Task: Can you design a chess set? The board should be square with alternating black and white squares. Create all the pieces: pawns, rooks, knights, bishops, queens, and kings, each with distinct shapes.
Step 2122:
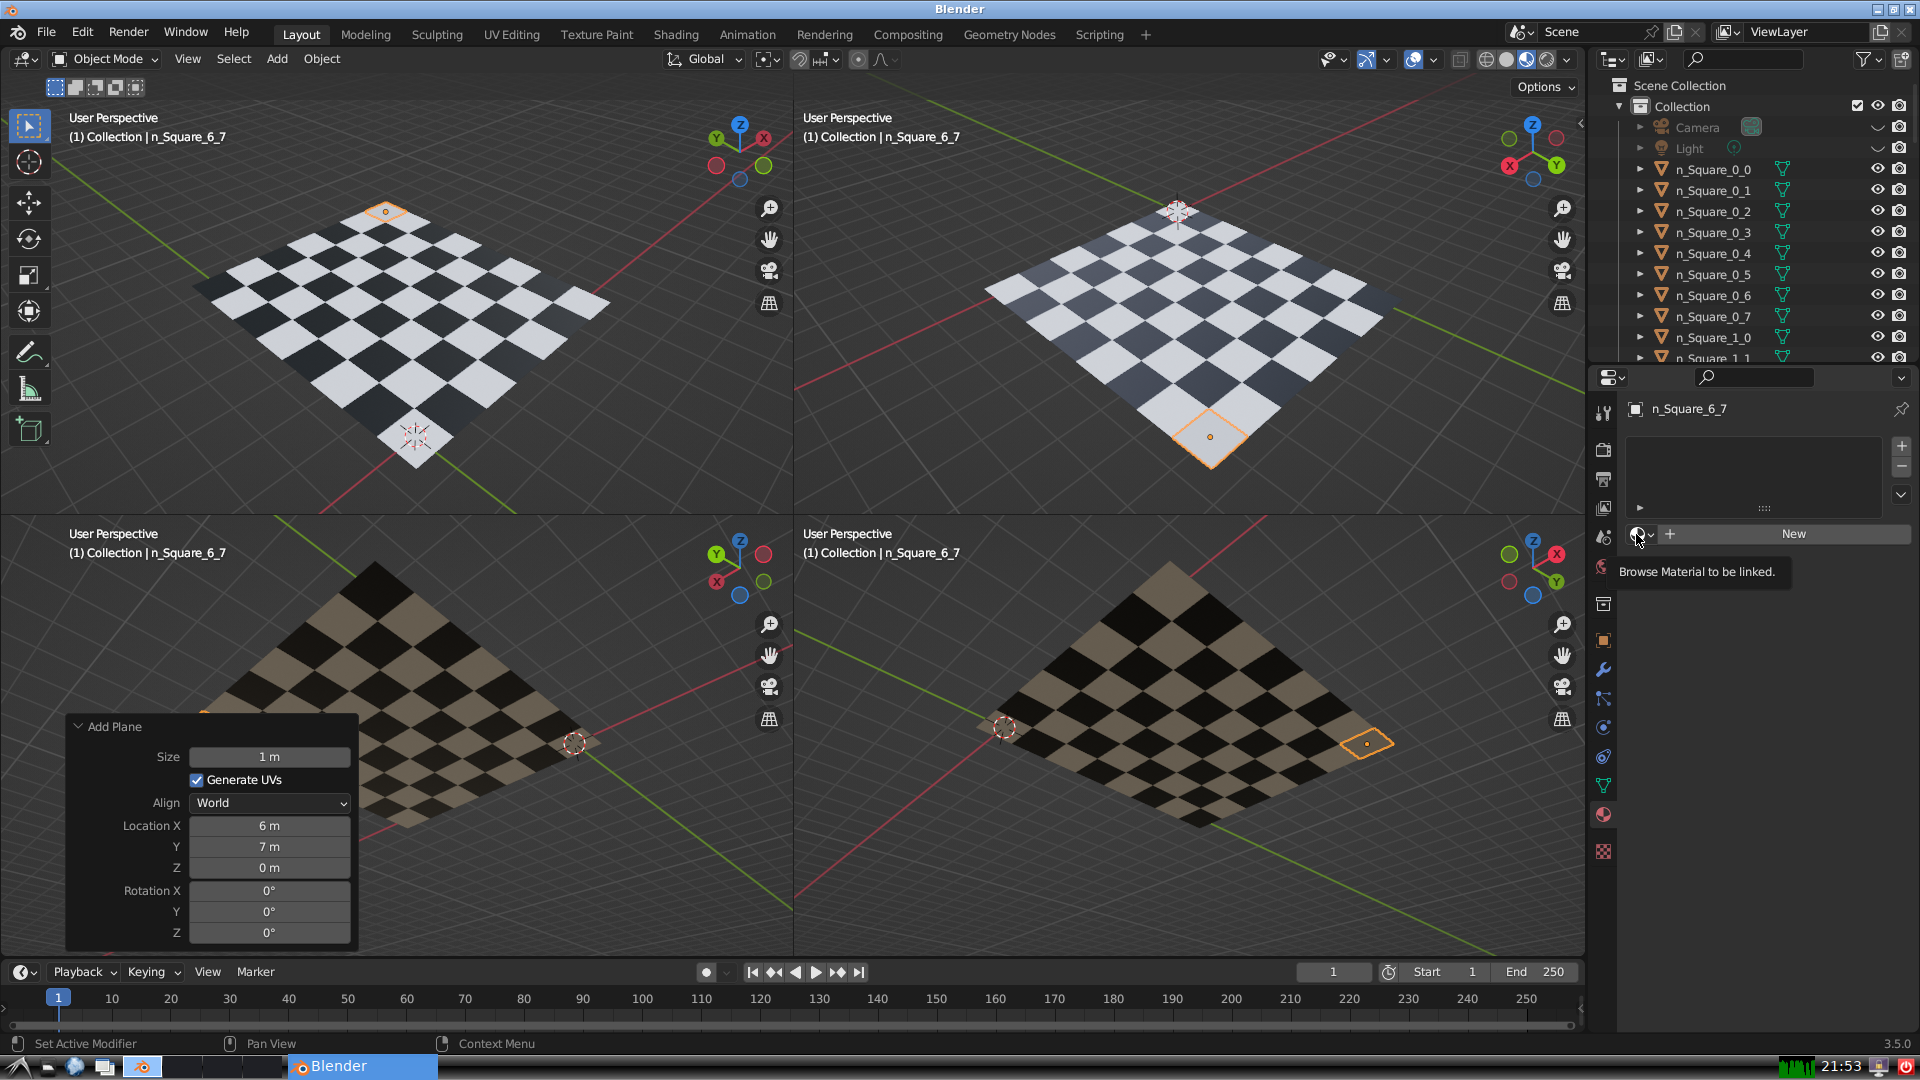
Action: click: no